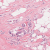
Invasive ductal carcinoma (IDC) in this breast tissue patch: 0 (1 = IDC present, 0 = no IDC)